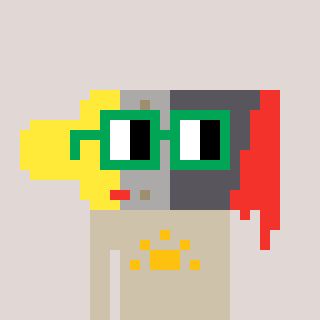
a pixel art character with square green glasses, a paintbrush-shaped head and a bege-colored body on a warm background